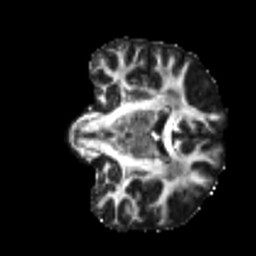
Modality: FA
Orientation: coronal
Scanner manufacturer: siemens
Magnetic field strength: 3 T
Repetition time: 4 s
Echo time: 0.0594 s